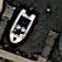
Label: civil